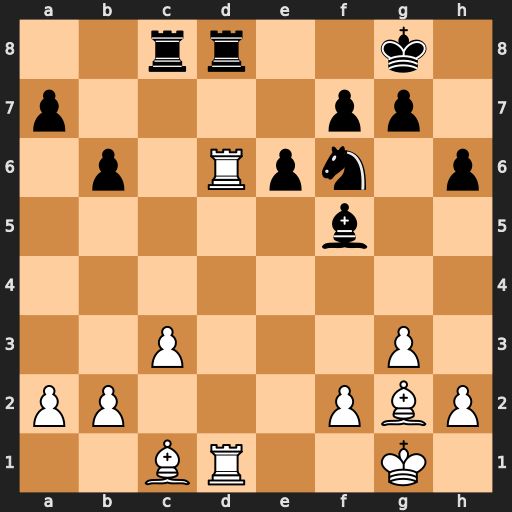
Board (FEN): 2rr2k1/p4pp1/1p1Rpn1p/5b2/8/2P3P1/PP3PBP/2BR2K1
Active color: w
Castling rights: -
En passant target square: -
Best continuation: Rxd8+ Rxd8 Rxd8+